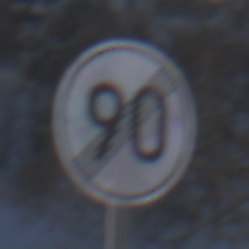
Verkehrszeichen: EndeGeschwindigkeit90
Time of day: MorningAfternoon
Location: Outdoor (Nature)
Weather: PartlyCloudy
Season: Winter
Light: Natural